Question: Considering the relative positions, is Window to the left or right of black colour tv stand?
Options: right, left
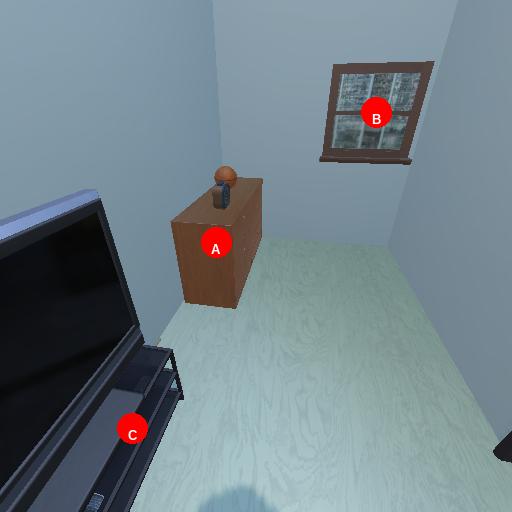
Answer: right